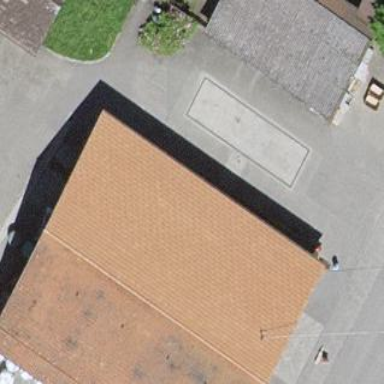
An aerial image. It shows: Warehouse.